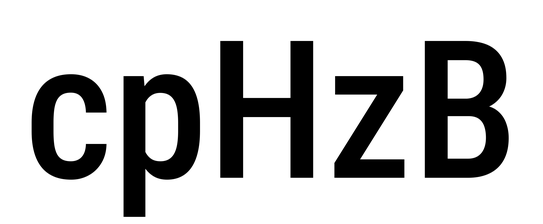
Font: Roboto_Condensed_Medium